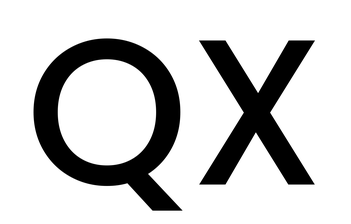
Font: Poppins-Medium